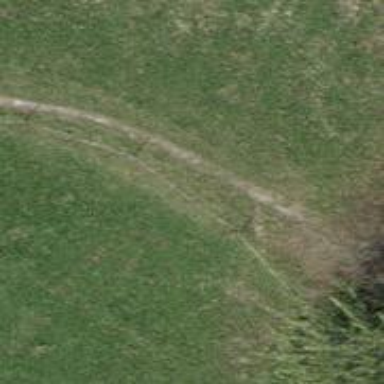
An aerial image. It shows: Track road with ground surface.